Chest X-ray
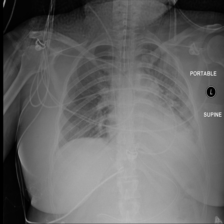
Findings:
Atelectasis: negative
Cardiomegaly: negative
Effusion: negative
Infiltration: negative
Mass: negative
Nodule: negative
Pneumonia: negative
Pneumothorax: negative
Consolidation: positive
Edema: negative
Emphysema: negative
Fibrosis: negative
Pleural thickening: negative
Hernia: negative